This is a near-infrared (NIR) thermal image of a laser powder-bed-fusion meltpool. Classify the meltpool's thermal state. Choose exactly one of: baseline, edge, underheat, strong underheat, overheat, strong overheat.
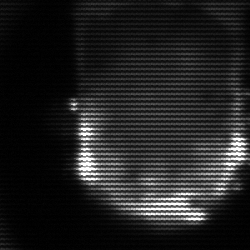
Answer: baseline